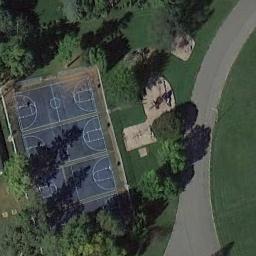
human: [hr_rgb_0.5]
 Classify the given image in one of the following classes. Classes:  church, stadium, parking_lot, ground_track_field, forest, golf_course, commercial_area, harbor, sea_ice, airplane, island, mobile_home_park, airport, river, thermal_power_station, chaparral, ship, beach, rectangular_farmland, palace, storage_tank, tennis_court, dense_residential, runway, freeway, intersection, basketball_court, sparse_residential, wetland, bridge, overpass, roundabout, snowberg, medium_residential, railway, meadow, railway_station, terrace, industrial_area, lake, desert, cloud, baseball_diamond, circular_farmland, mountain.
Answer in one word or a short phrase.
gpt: basketball_court